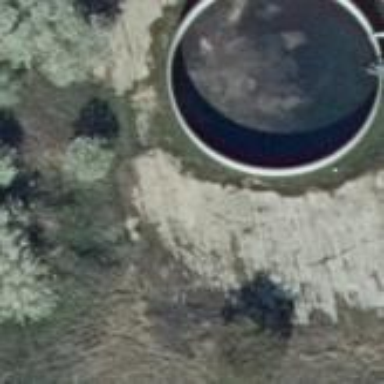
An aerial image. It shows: Storage tank which is man-made.